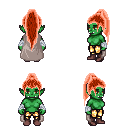
a pixel art fantasy rpg character, female body template, orc, green skin, gray cape, gold greaves, red extra-long topknot hairstyle, white cloth bandages, maroon shoes, four views (front, back, left, right), 2x2 character sprite sheet, small pixel art, hard edges, no anti-aliasing